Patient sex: F
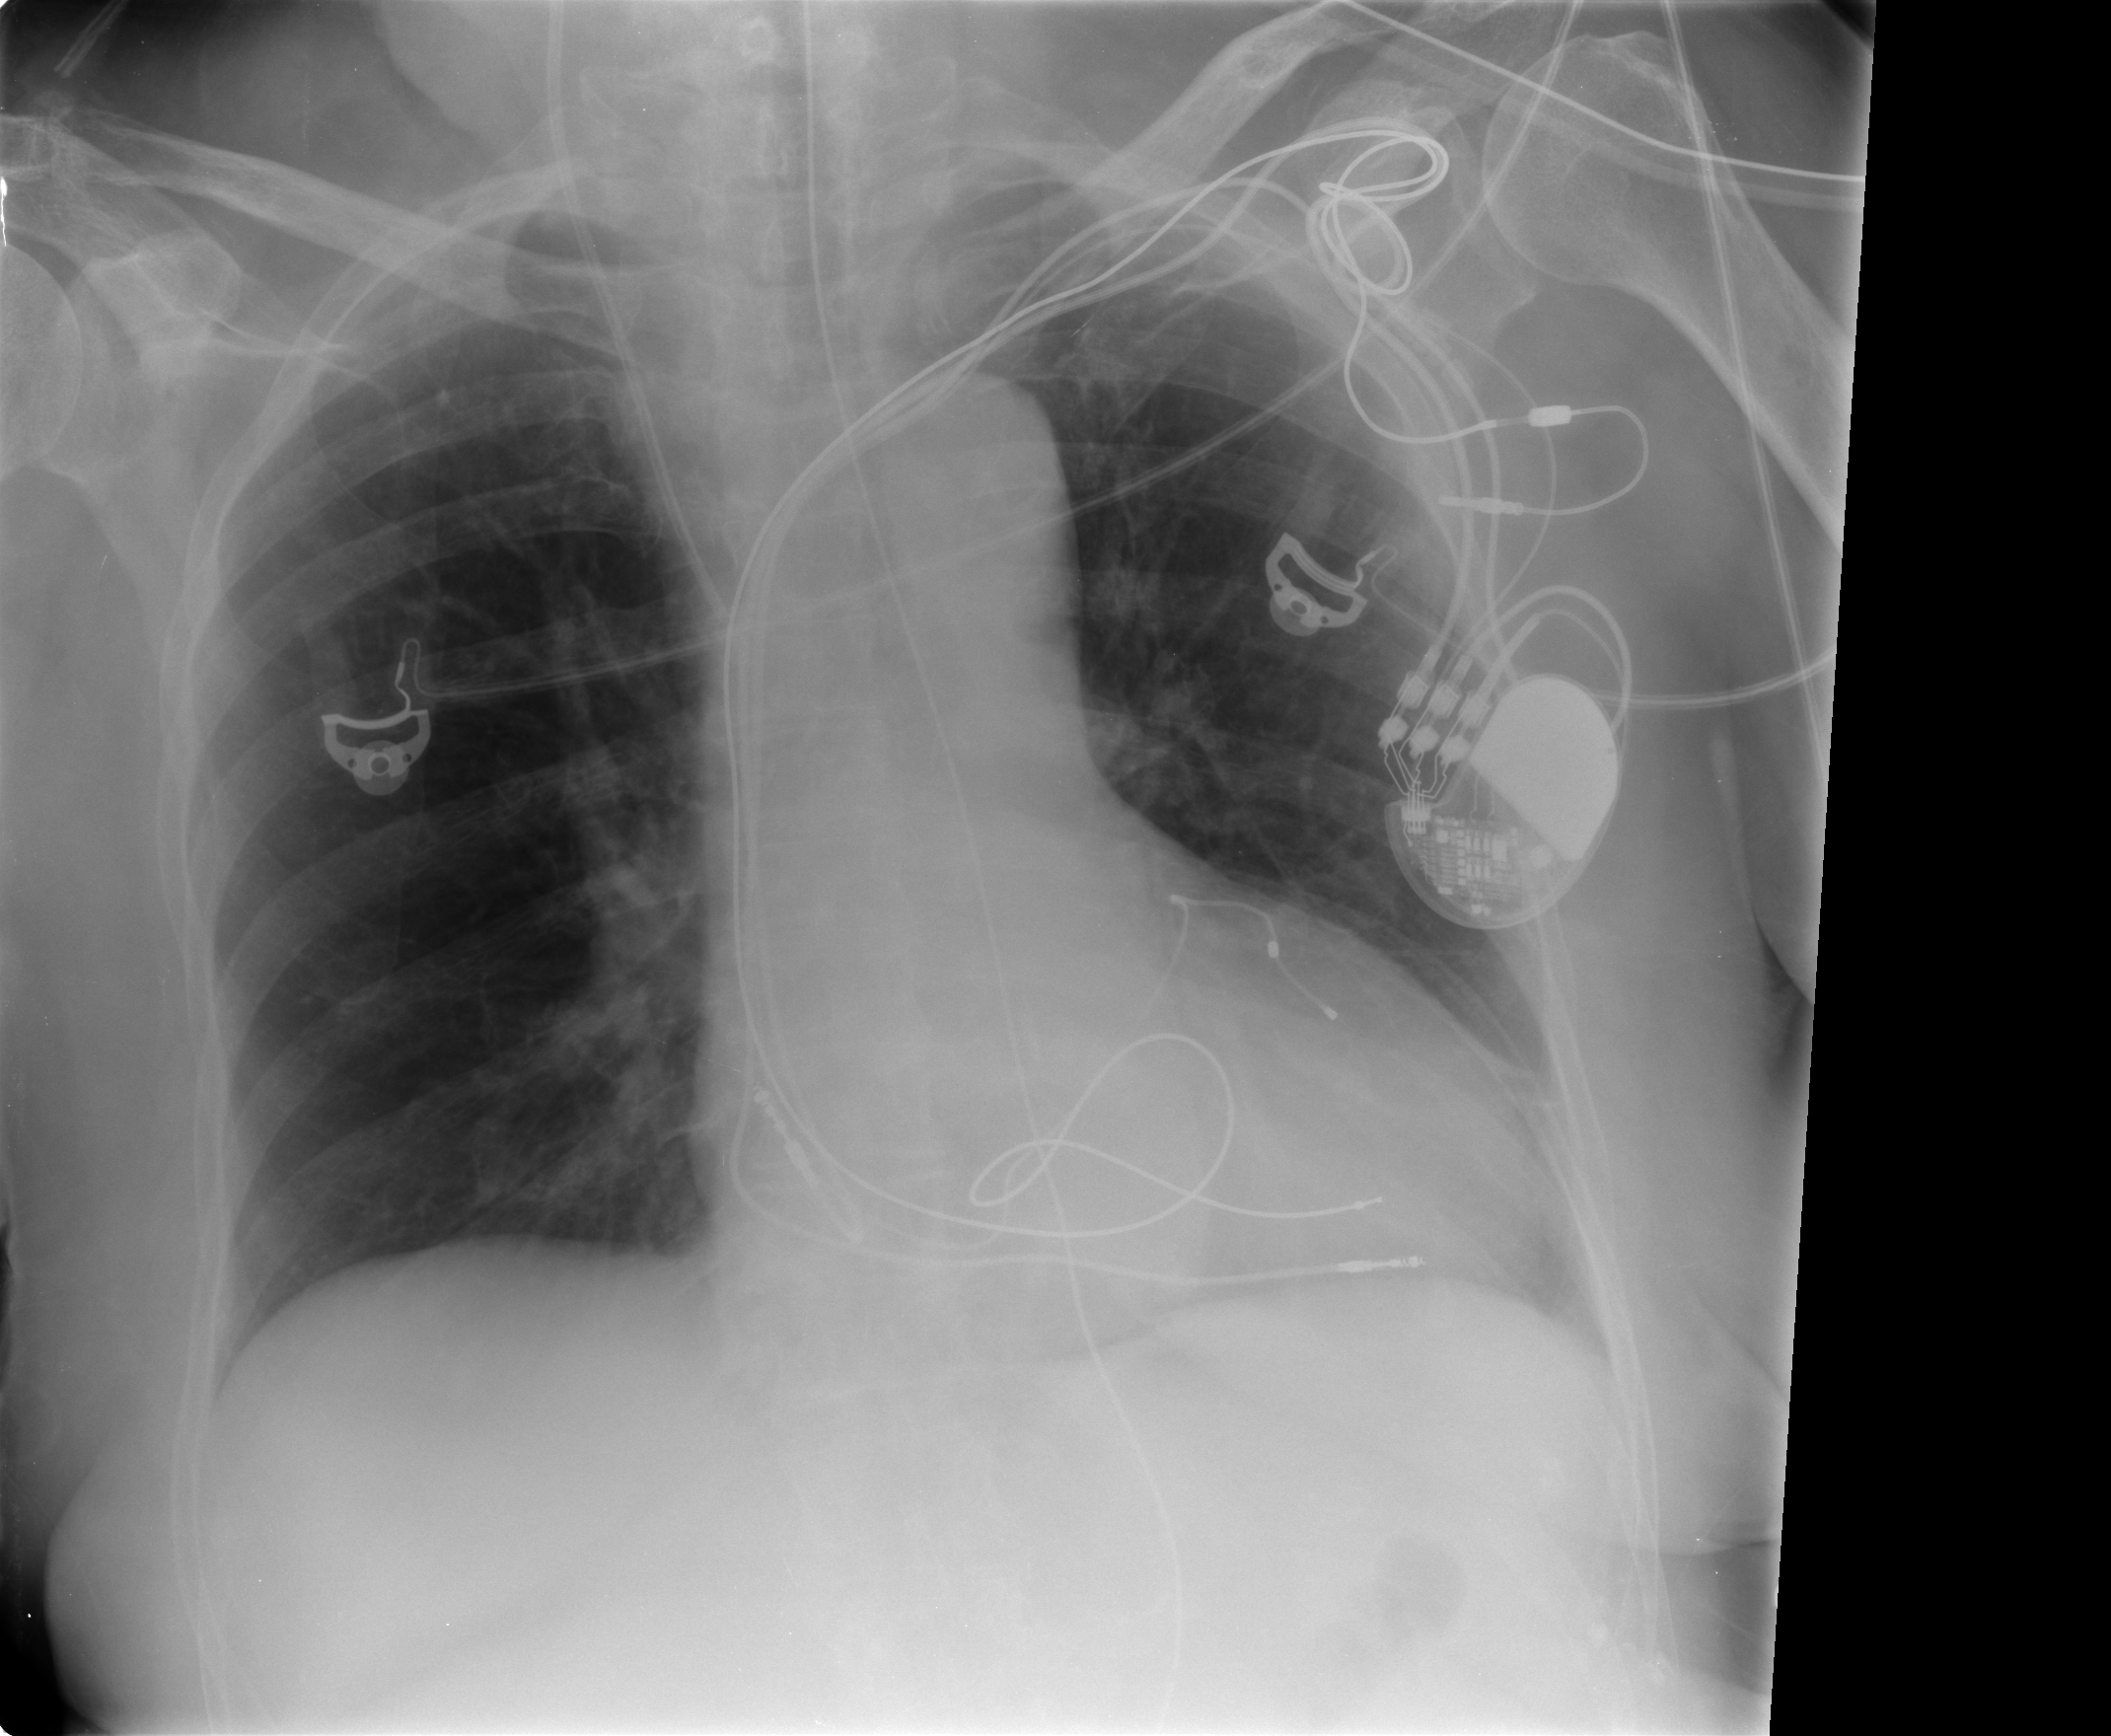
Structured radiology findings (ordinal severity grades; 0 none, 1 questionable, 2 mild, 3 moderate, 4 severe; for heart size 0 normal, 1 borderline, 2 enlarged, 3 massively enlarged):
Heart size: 0
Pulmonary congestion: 0
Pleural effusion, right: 0
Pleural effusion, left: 0
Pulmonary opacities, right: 0
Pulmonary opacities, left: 0
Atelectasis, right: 1
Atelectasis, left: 1